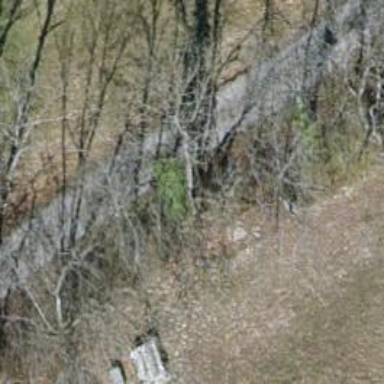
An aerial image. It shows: Brown bench at scenic picnic site.